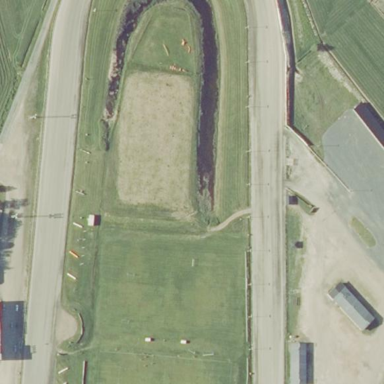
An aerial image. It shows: Horse racing track for leisure and sport activities.